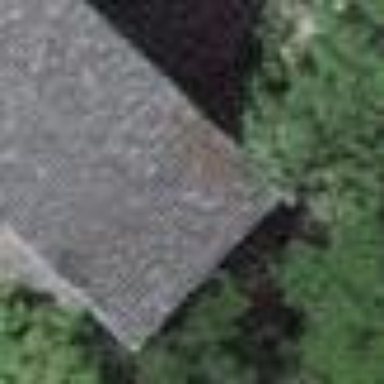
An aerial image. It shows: Shed building.